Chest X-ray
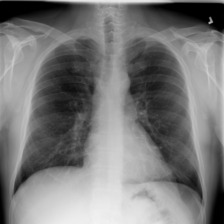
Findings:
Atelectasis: negative
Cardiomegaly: negative
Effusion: negative
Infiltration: negative
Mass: negative
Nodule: negative
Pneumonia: negative
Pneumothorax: negative
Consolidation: negative
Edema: negative
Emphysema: negative
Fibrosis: negative
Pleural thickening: negative
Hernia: negative